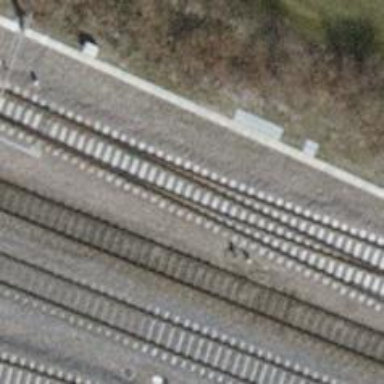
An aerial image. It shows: Single railway siding track.